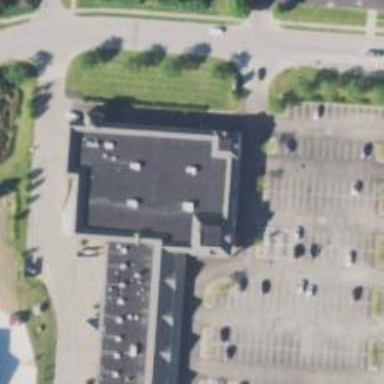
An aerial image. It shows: Pharmacy providing healthcare services.